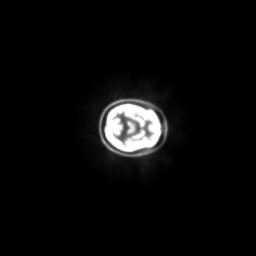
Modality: PET
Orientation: axial
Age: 24
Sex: female
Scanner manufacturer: siemens